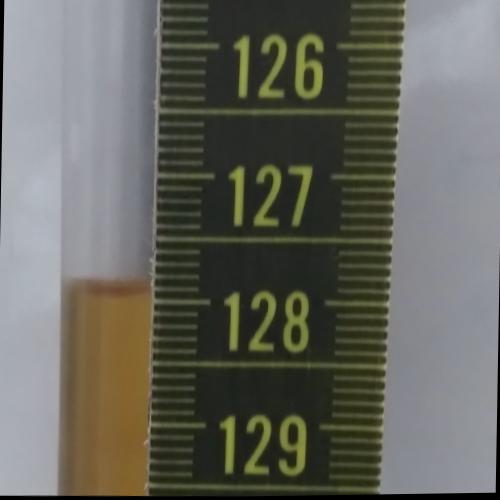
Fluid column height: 127.9 cm